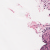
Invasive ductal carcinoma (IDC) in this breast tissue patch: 0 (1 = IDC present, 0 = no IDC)